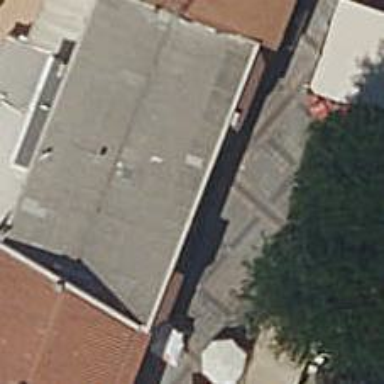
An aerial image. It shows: Restaurant.